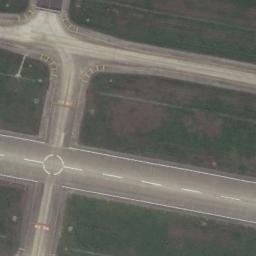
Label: runway